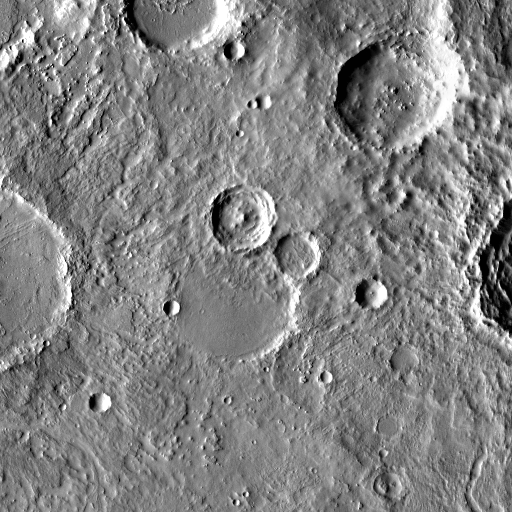
Crater classes present: Background, Other, Layered, Buried